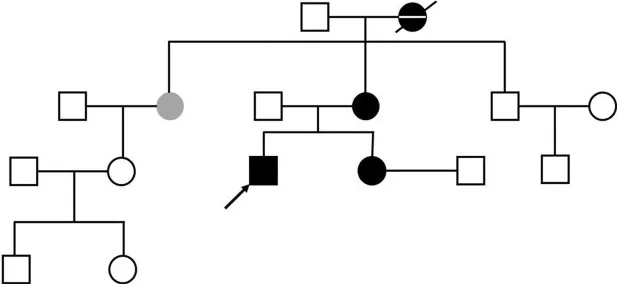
Patient's family pedigree tree. The arrow points to the presented case in this report. Black and gray color represent the family member with confirmed and with suspicious dopa-responsive dystonia (DRD) diagnoses, respectively. The family member with a confirmed diagnosis of Parkinson's disease is represented as the black dot crossed with a horizontal line.
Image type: pathology (giemsa)